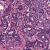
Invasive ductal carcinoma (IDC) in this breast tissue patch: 1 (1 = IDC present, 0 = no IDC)